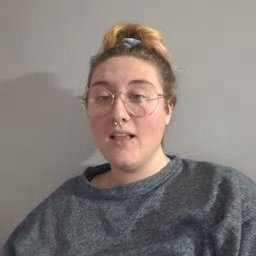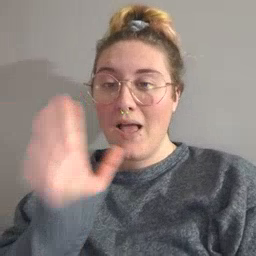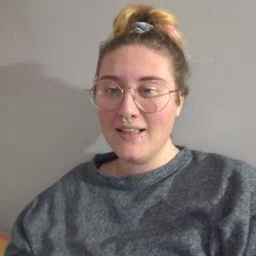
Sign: grandma